Current action and preconditions to check: trajectory_clear

Your task: For each precondition in the list above, predict whether it will hold at this action.

Consider the current scene as observed from the mobile robot's camera, and analyze the predicted future states of all dynamic agents (e.g., people, animals, vehicles, or any moving entities) within the NEXT SECOND.

IMPORTANT: Only answer "very likely" if you are absolutely certain—based on strong, clear evidence—that a dynamic agent will violate the precondition in the predicted future state. Do NOT answer "very likely" for unlikely, ambiguous, or low-probability risks.

Ask yourself for each precondition: Is there a high probability, with clear and convincing evidence, that the predicted future states of any dynamic agent will interfere with the predicted future state of the currently executing action within the NEXT SECOND, causing that precondition to fail?

Assess the risk level based on these predictions. Use "likely" or "very likely" if motions create a clear risk of interference.

Use "neutral" or "improbable" if agents are nearby but their predicted paths are clearly diverging or non-conflicting.

Failure Risk Categories: "very improbable", "improbable", "neutral", "likely", "very likely"

Answer Format: Output ONLY the probability_of_failure value from these categories: "very improbable", "improbable", "neutral", "likely", "very likely"

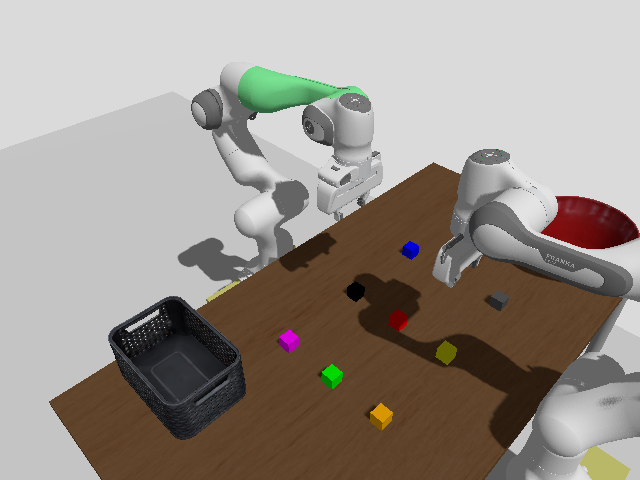

Answer: improbable